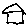
Label: house